Field crop: tomato
Growth stage: 2
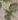
Species: solanum